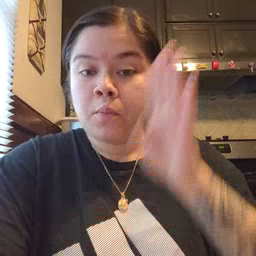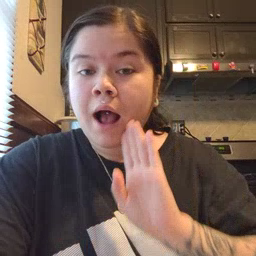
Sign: brown